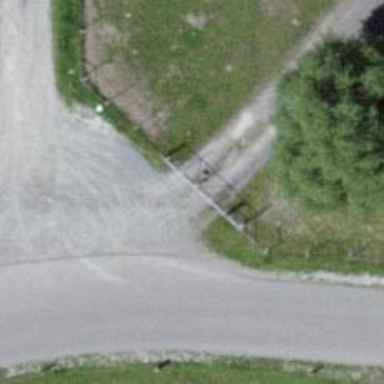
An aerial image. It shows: Swing gate.